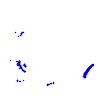
Particle: kaon